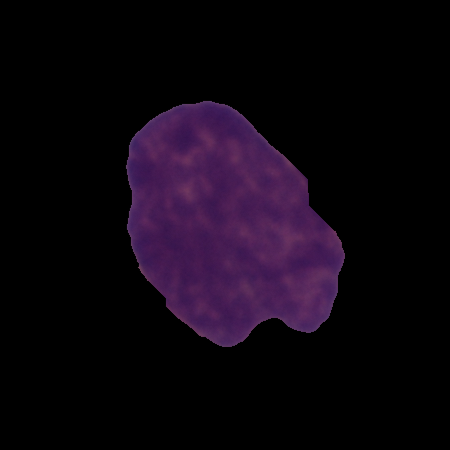
Label: cancer